Question: The standard OpenFile Dialog available in vista and win7 allows you to add "Application Links" which appear at the top of the navigation pane on the left side of the dialog. In the included screenshot I've added 2 folders. I'm using C++Builder and its quite simple using TFavoriteLinkItems, I'm not sure how a Visual Studio (or other) user would do it.

The problem is that I took the screenshot after collapsing folders and scrolling the window to the top. In a normal scenario the user won't even notice I've added those links because the navigation pane will be centered on the initial directory, and the Libraries or User (in this case 'Marc') folders may also be expanded.
Is there any way to programmatically force the pane to be scrolled to the top, or alternatively to collapse all open folders, except "Application links"?
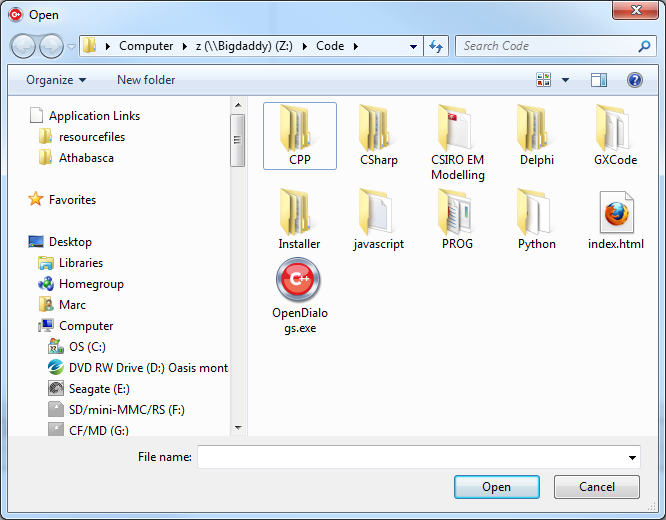
Answer: I've found the answer and its quite simple.
In a vcl sense the TFileOpenDialog options includes an option for HidePinnedPlaces. This removes EVERYTHING from the navigation pane, except the items added using FavoriteLinks::add as described above.
In a more Microsoft oriented approach the IFileDialog::SetOptions method is the place to look. All of the options are described here:
<URL>
You can use shell: folders to add My Computer or others, which is handy after you've whacked everything else. The C++Builder code looks like this:
'''
void TMyForm::AddFolderLinks() {
TFavoriteLinkItem * link = FileOpenDialog1->FavoriteLinks->Add();
link->Location = "shell:MyComputerFolder";
link = FileOpenDialog1->FavoriteLinks->Add();
link->Location = "shell:Libraries";
link = FileOpenDialog1->FavoriteLinks->Add();
link->Location = ExtractFilePath(Application->ExeName);
link = FileOpenDialog1->FavoriteLinks->Add();
link->Location = "c:\projects\Athabasca";
}
'''
and yields the following, which is just about exactly what I wanted: